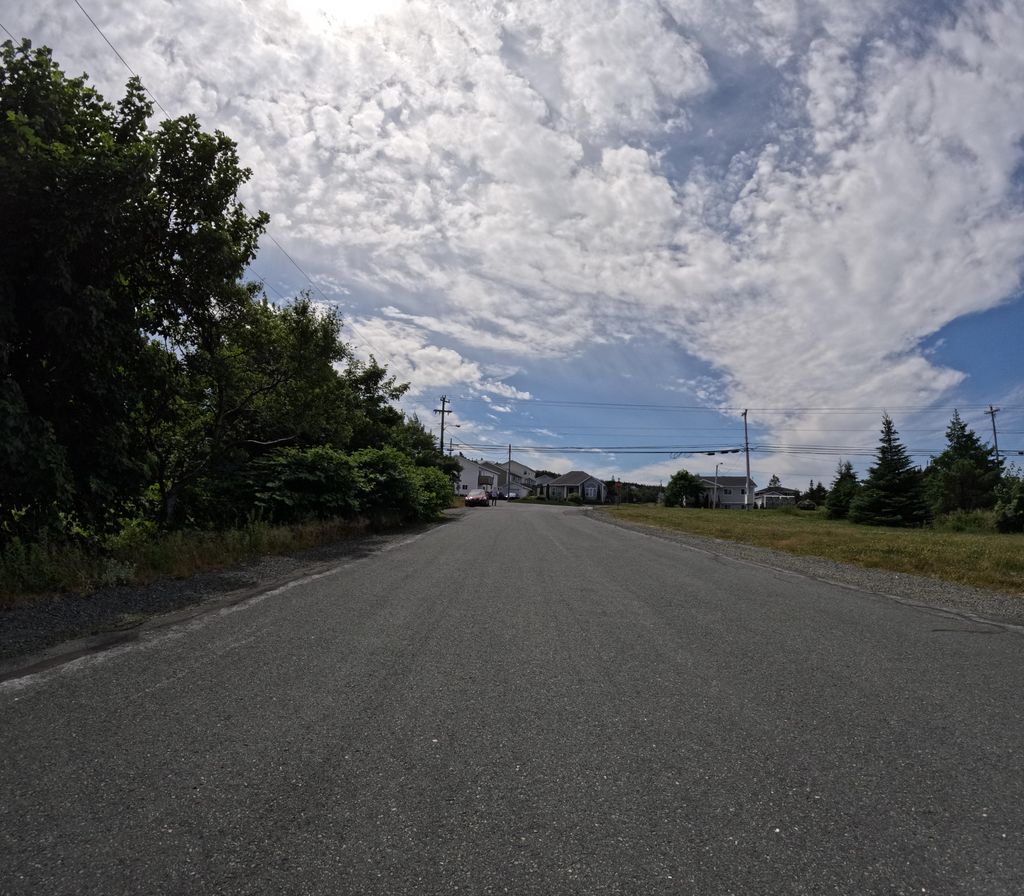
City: st_johns